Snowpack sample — Loveland Pass, Silver Plume, Colorado, USA (1/12/25, 11:40 AM MST)
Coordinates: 39.66, -105.88
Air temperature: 7 °F
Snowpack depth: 140 cm
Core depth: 10 cm
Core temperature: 41 °F
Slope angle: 11°, slope face: 30°
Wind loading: high
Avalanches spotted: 2
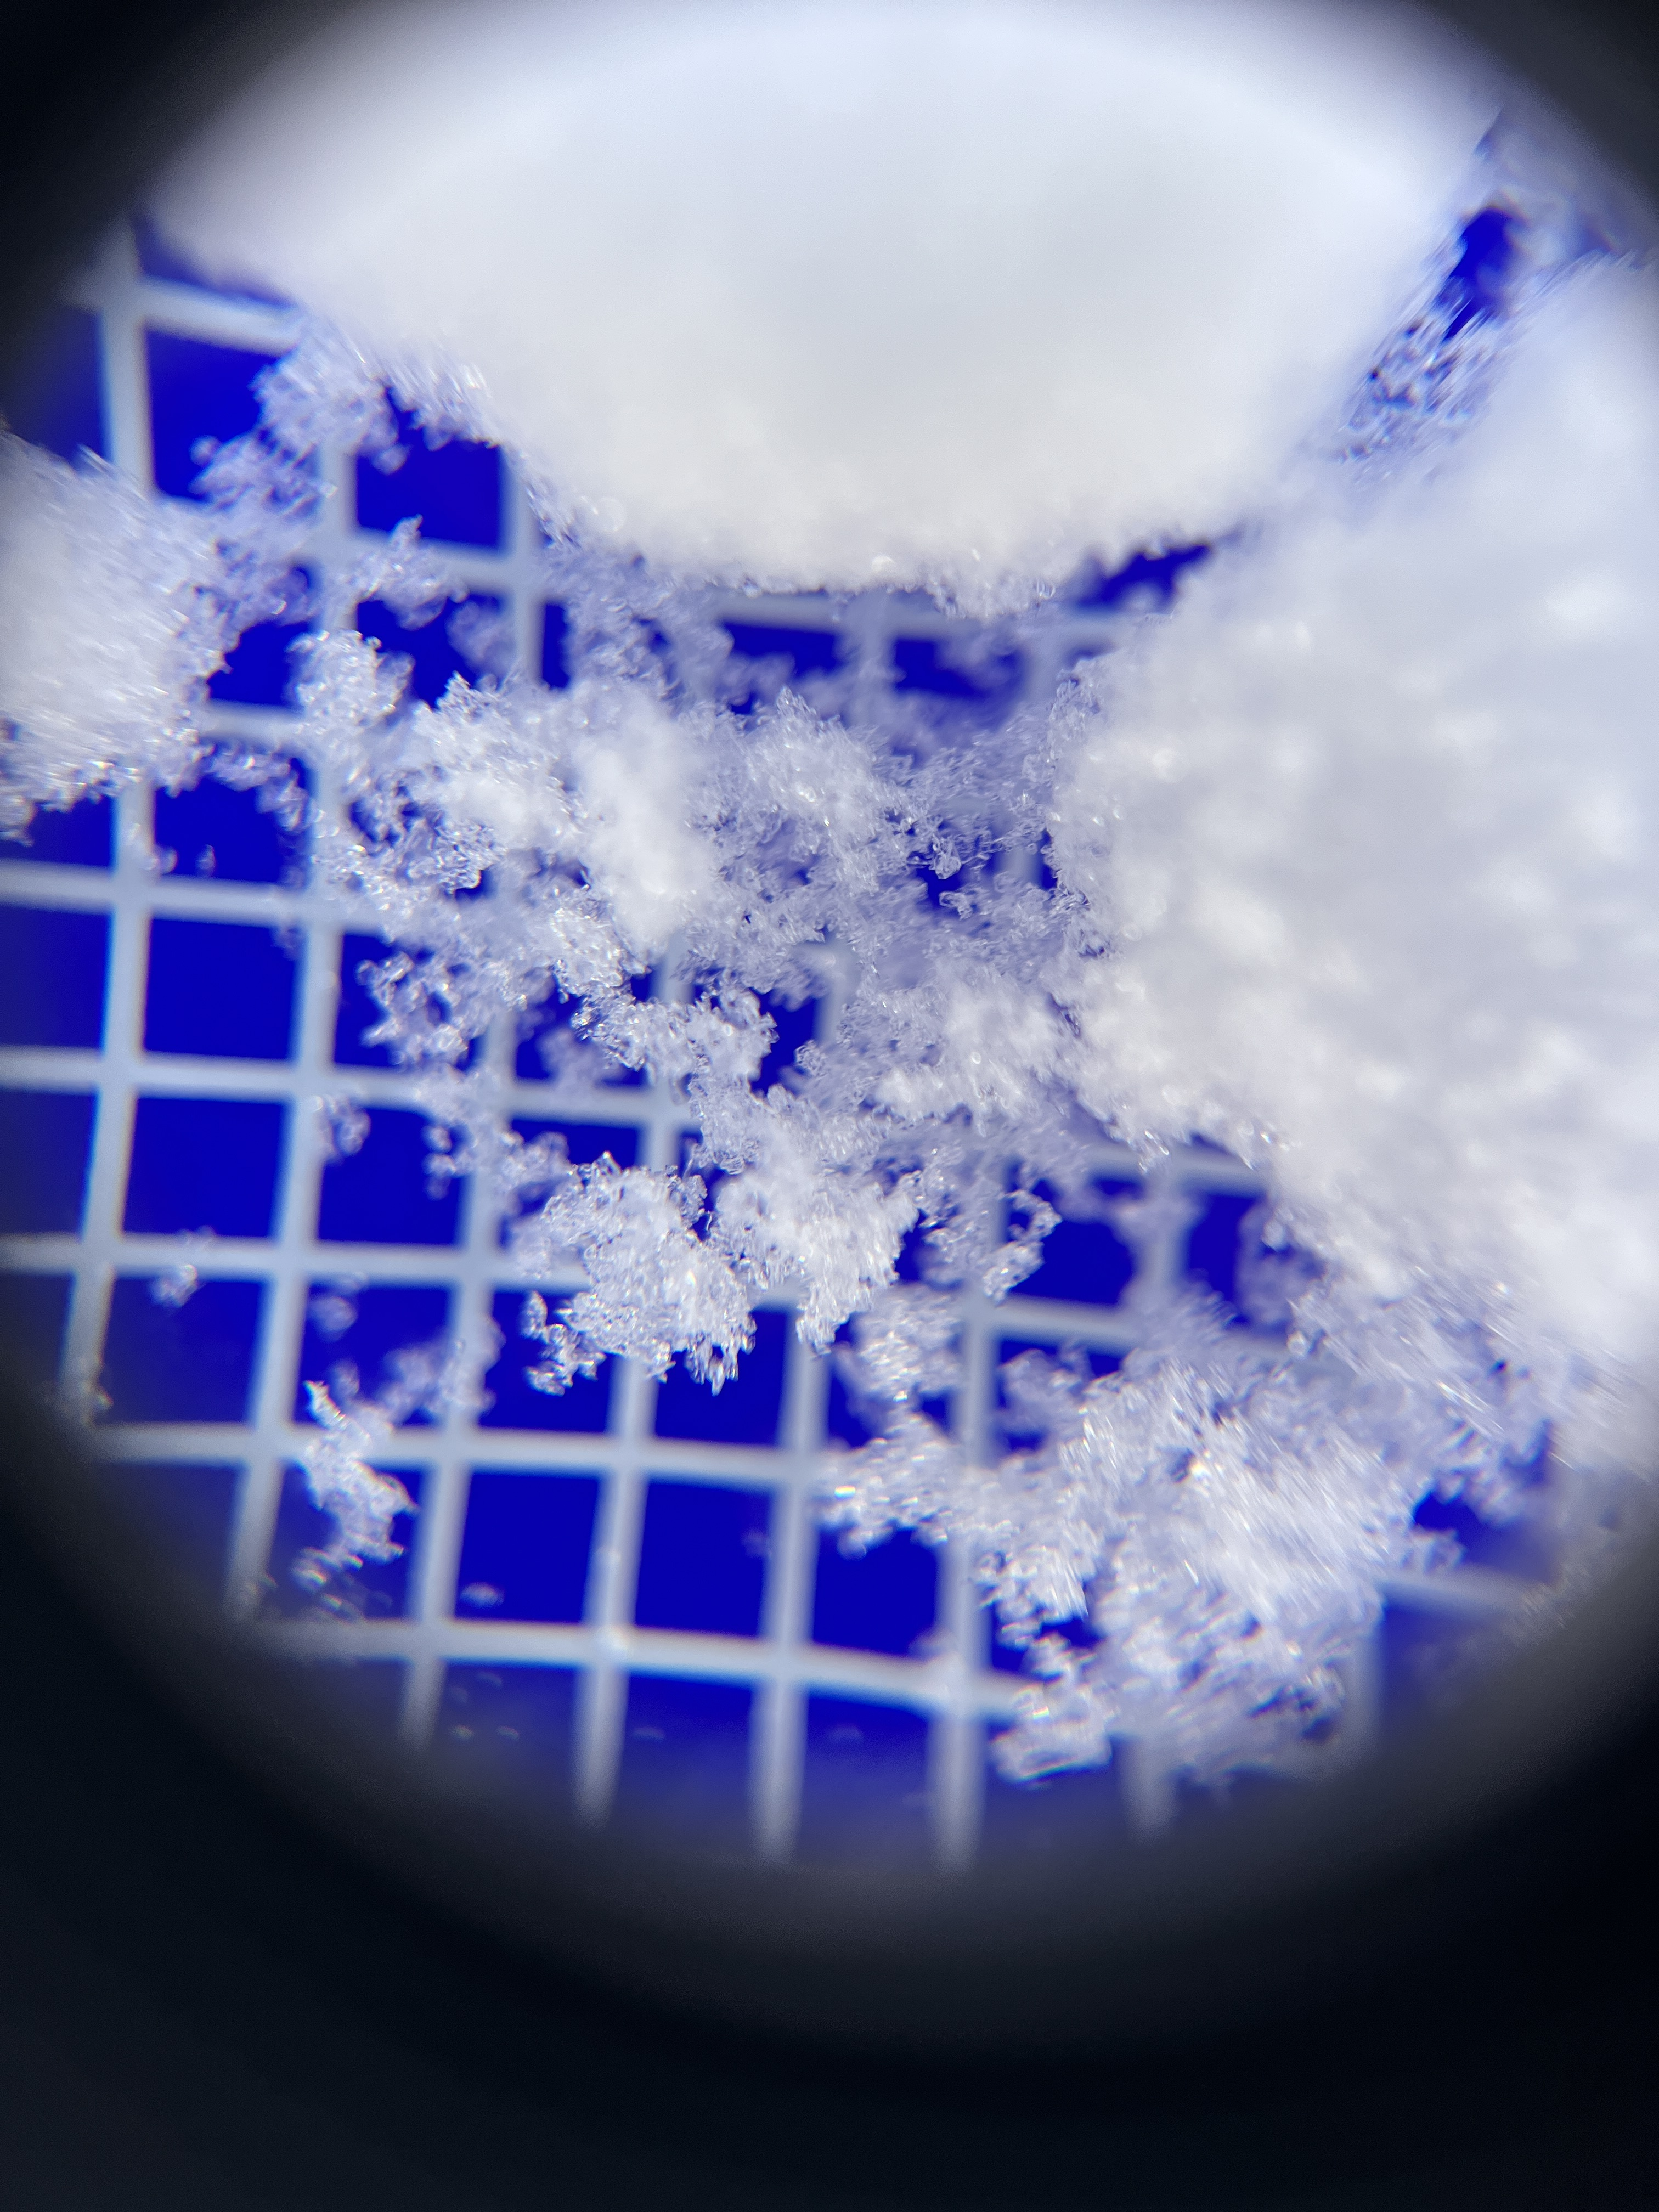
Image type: magnified_profile
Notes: Pilot using slightly modified coring method that took too large segment for snow profile picturing, advised not to use in higher level models. Two avalanche on south face nearby, partially cloudy with light snow in the last 24 hours. Lots of wind loading on eastern features.